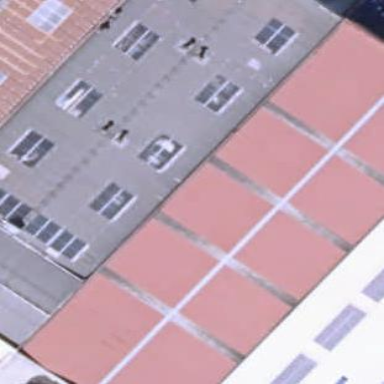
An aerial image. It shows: Industrial building.